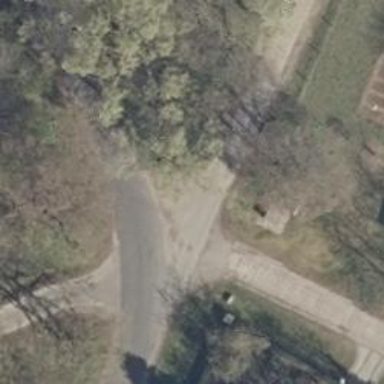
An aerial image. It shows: Residential road with opposite cycleway.